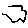
Label: hexagon